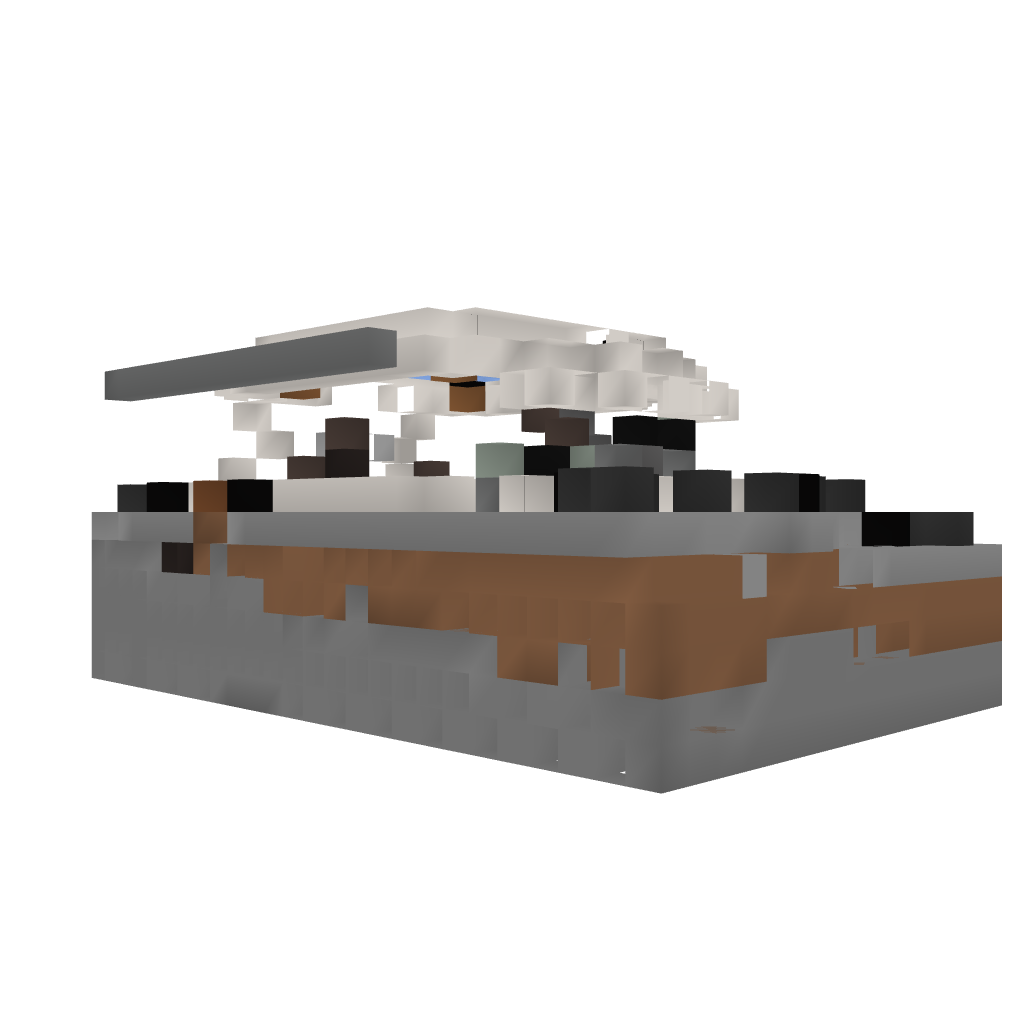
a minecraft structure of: Ethos Death Games Remake